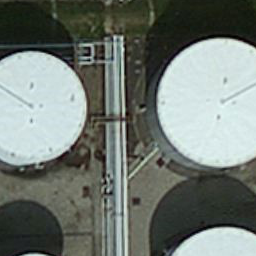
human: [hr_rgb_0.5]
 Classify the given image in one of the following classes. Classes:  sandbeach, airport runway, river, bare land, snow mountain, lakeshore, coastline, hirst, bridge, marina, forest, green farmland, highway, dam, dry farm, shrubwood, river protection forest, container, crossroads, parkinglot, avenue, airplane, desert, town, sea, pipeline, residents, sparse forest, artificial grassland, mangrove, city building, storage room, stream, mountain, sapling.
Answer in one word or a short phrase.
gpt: storage room